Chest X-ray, AP view. Patient: 64 years old, sex M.
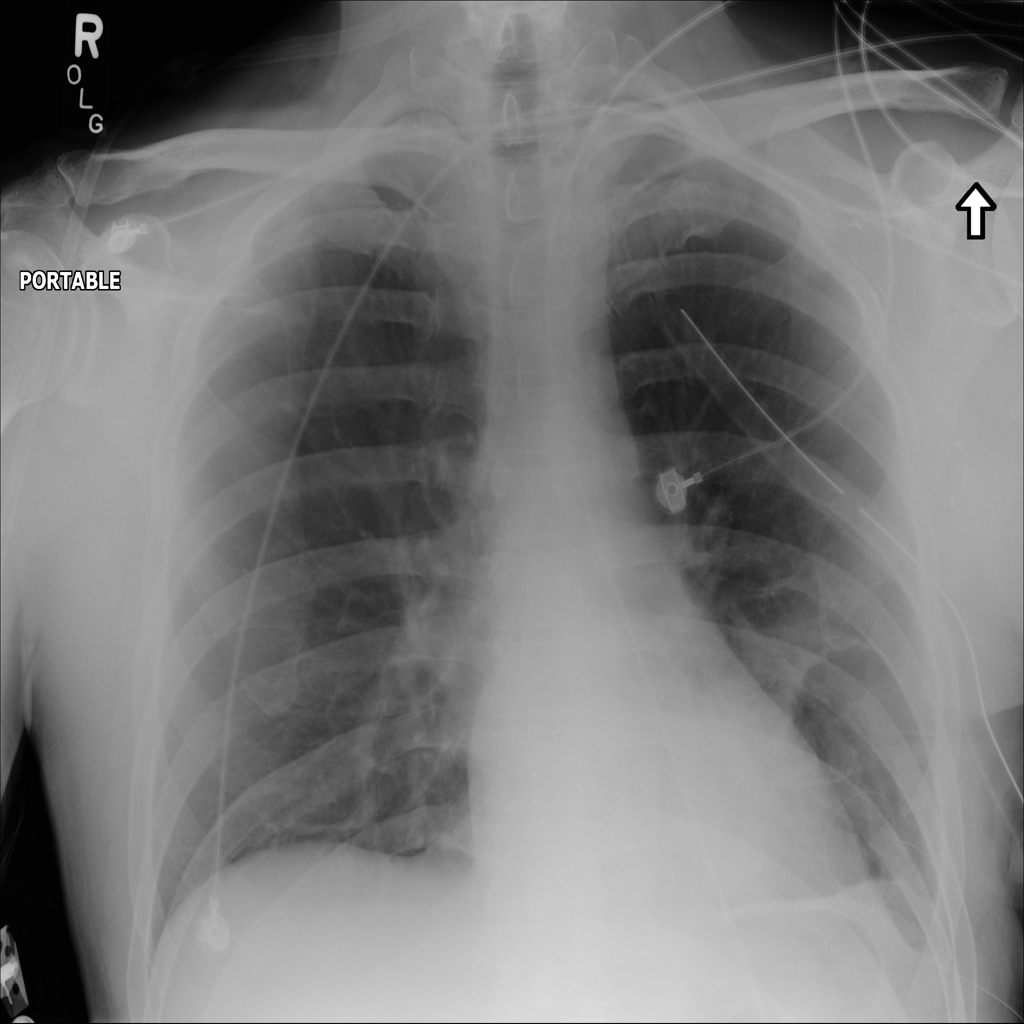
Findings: Pneumothorax